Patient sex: M
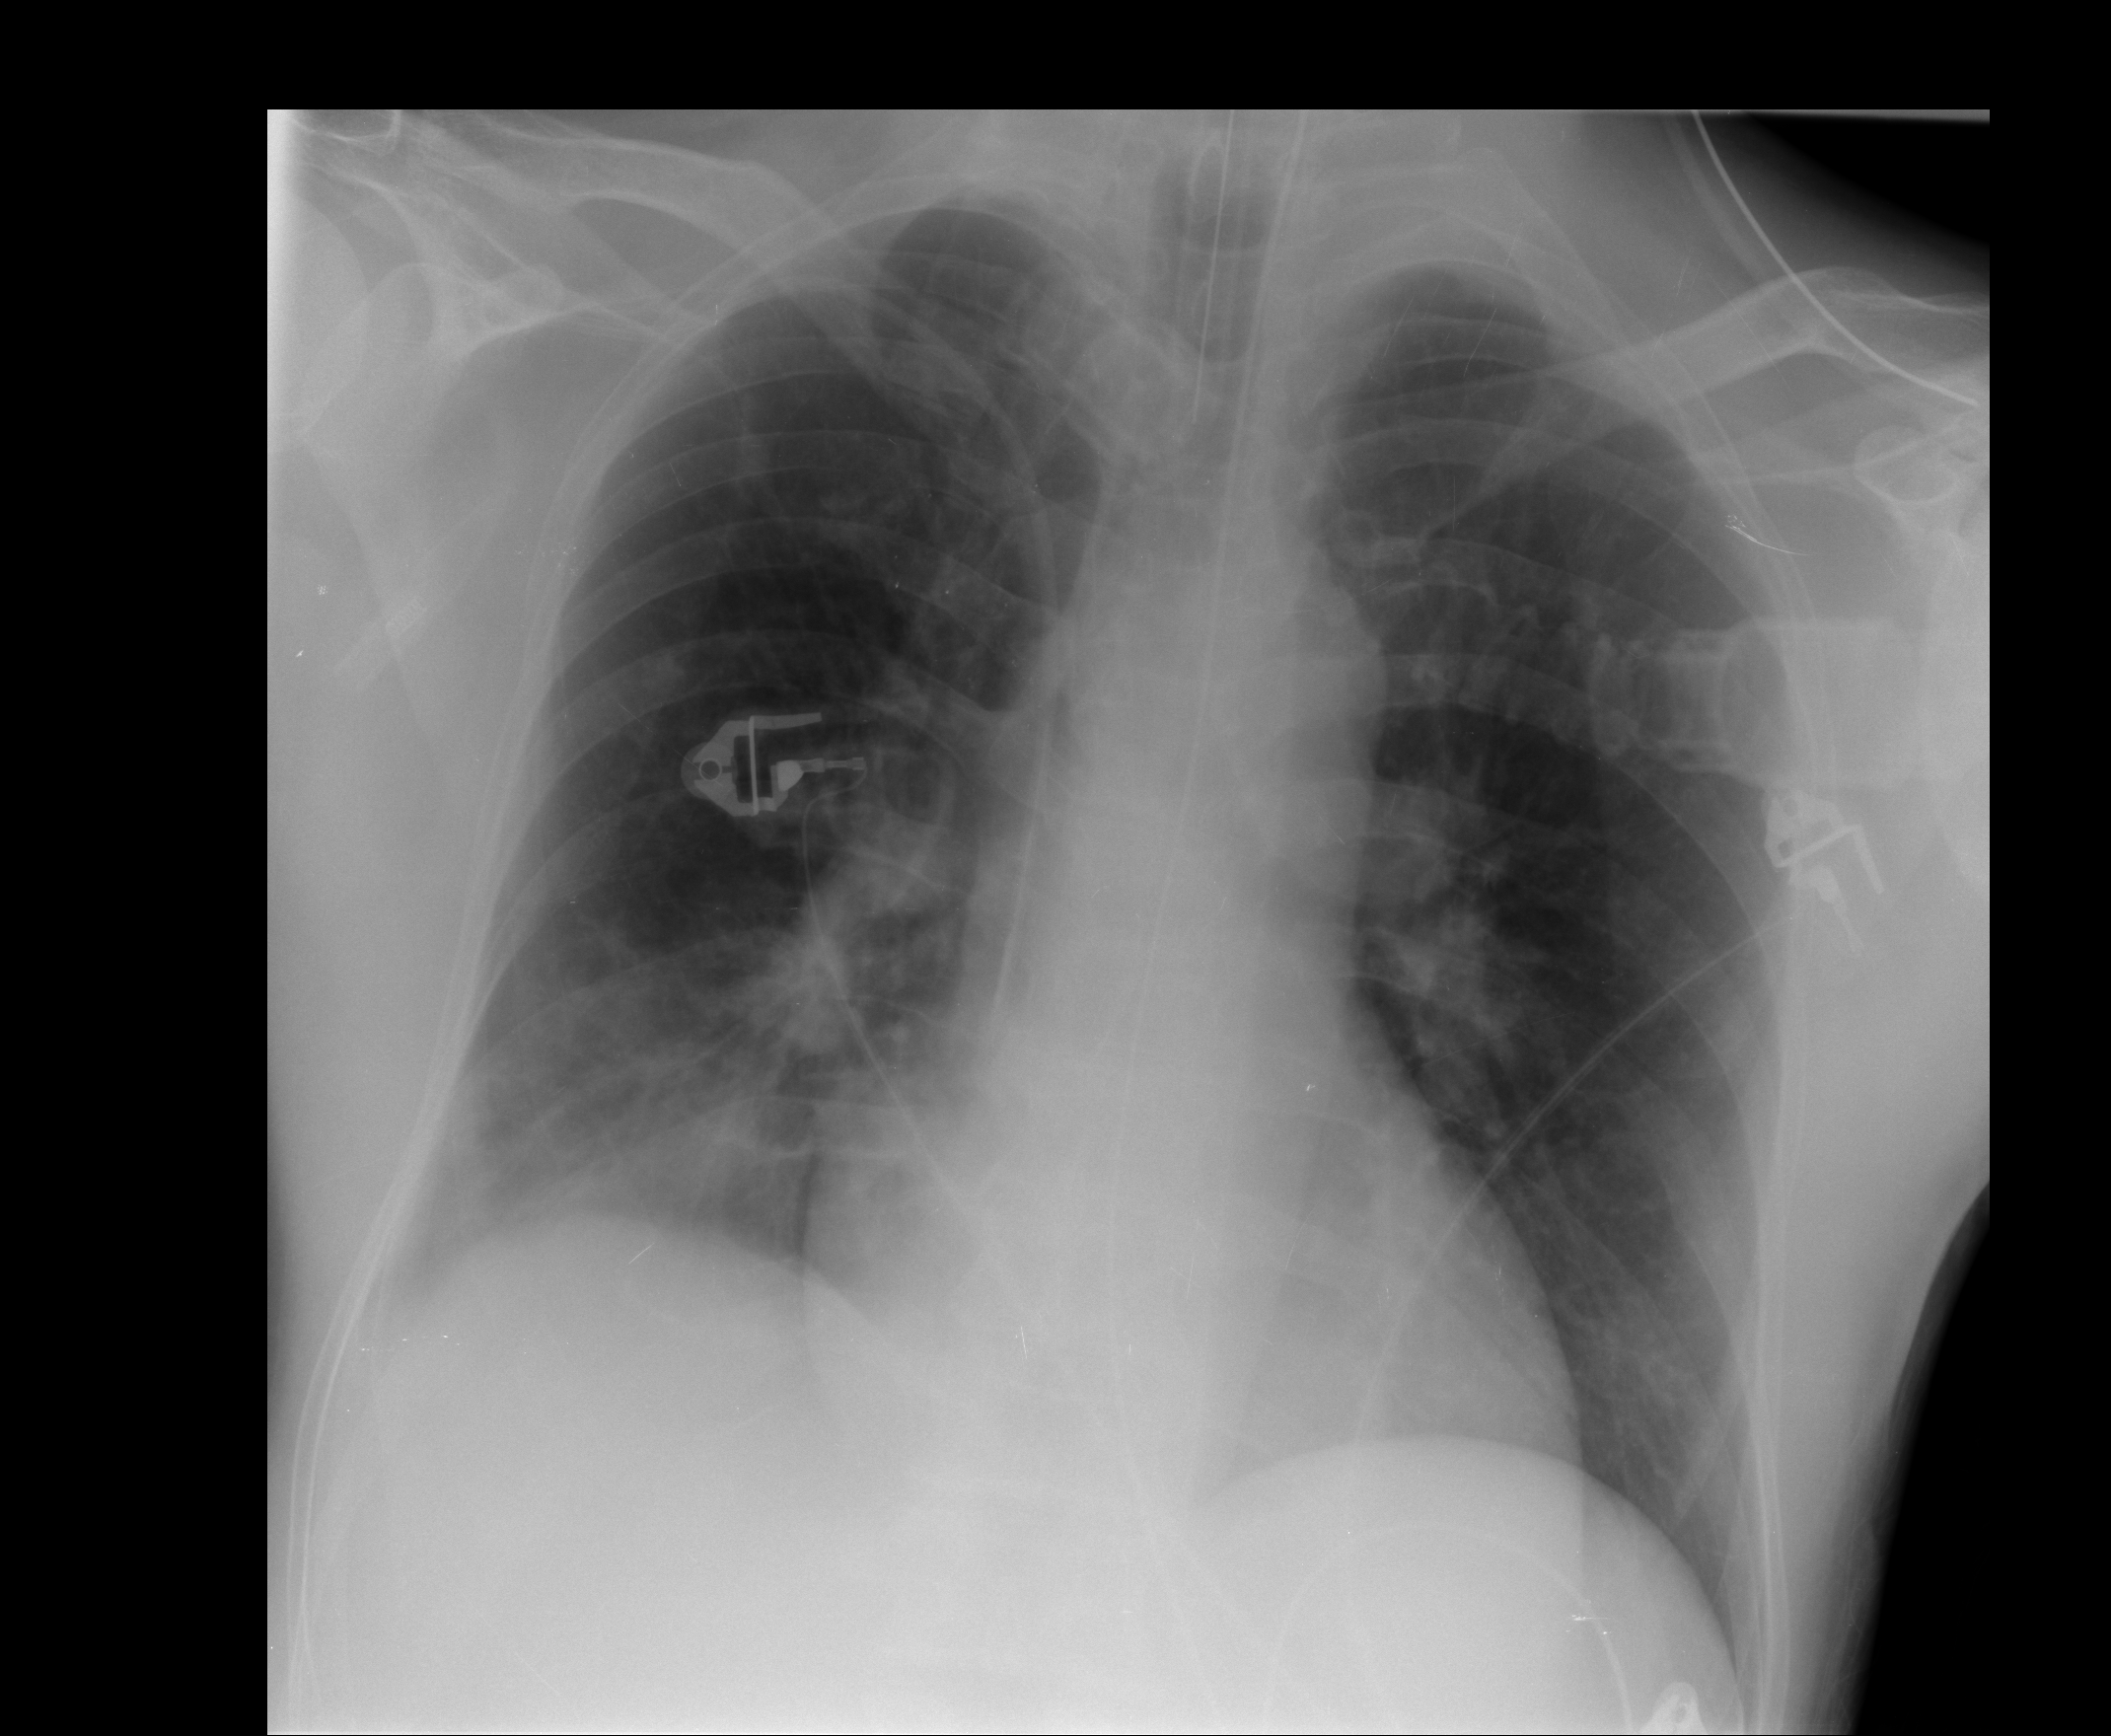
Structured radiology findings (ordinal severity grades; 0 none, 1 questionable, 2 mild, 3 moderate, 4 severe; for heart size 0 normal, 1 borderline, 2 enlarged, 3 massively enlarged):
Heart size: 0
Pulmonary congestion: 0
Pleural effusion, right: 1
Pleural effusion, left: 0
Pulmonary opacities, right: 2
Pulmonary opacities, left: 0
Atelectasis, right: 2
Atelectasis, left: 0